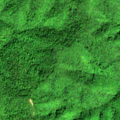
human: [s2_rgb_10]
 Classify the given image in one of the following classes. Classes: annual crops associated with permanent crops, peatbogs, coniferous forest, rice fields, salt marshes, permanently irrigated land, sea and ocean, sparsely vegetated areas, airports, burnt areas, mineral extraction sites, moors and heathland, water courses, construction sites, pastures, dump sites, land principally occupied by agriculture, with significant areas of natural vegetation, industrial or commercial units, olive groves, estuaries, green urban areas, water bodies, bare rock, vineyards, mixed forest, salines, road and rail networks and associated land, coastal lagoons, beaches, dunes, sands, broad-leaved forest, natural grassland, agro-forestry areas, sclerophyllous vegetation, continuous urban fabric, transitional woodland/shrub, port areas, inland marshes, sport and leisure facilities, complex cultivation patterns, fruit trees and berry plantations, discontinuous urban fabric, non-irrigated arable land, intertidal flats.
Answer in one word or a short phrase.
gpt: broad-leaved forest